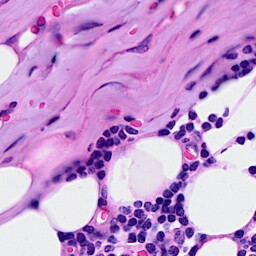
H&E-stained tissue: Breast